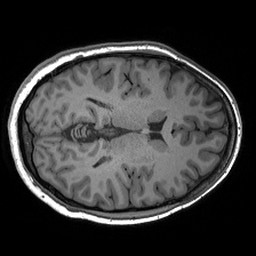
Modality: T1w
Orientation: axial
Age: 27
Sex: female
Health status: healthy
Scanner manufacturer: siemens
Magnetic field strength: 3 T
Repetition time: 2.53 s
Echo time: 0.00288 s